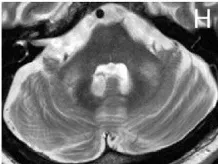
In vivo and postmortem MRI showing white matter lesions, brain atrophy, and enlarged ventricles. And 2017.
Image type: radiology (mri)